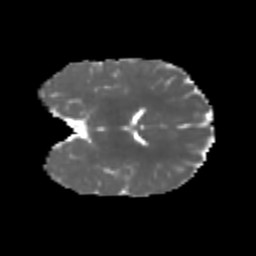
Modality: MD
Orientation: coronal
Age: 6
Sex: female
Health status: healthy